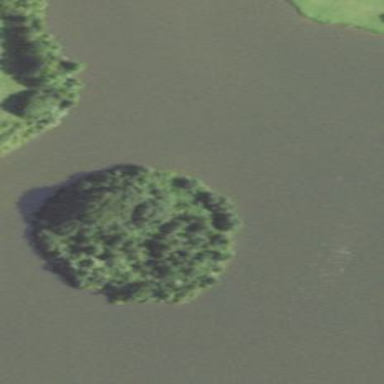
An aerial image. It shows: Image showing island.